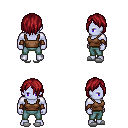
a pixel art fantasy rpg character, male body template, dark elf, purple skin, brown pirate shirt, teal pants, brunette bangs hairstyle, leather bracers, white slippers, four views (front, back, left, right), 2x2 character sprite sheet, small pixel art, hard edges, no anti-aliasing